Field crop: tomato
Growth stage: 2
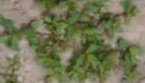
Species: portulaca